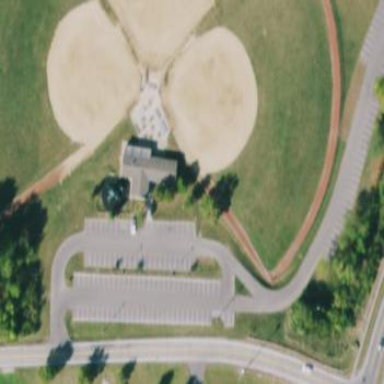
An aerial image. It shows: Softball pitch designated for baseball sports.